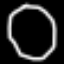
Label: octagon